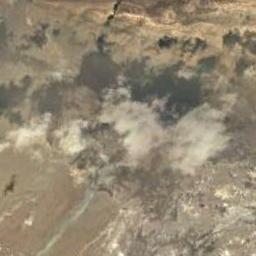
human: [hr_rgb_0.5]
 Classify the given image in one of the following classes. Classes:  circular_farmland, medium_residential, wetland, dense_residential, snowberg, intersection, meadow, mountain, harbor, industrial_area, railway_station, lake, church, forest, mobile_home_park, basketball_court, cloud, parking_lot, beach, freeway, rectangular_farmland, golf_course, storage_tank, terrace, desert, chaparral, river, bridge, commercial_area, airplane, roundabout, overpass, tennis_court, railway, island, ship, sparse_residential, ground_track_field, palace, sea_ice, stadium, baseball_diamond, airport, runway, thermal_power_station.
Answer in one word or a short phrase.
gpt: cloud